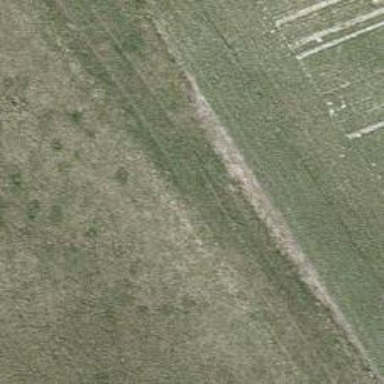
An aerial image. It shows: Track with grade 5 tracktype.